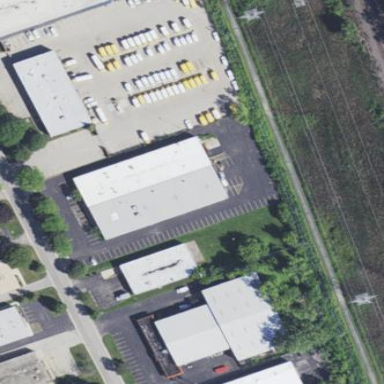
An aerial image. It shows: Building that houses car repair shop.